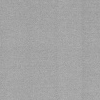
Atmospheric dust classification: dusty